Interaction volume radius: 5 \u00c5
Interaction volume height: 25 \u00c5
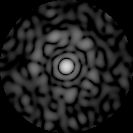
Disorder parameter: 0.8302